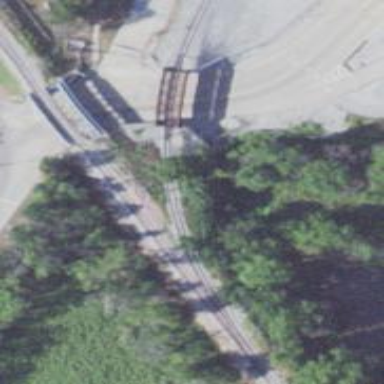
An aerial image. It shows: Abandoned railway.